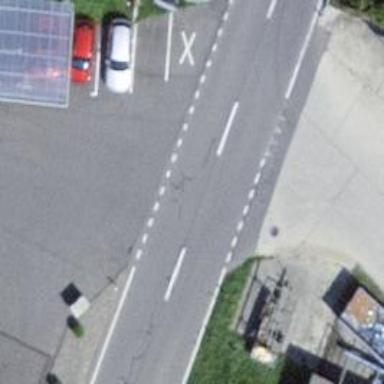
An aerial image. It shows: Secondary road with asphalt surface.